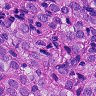
Metastatic tissue present: yes